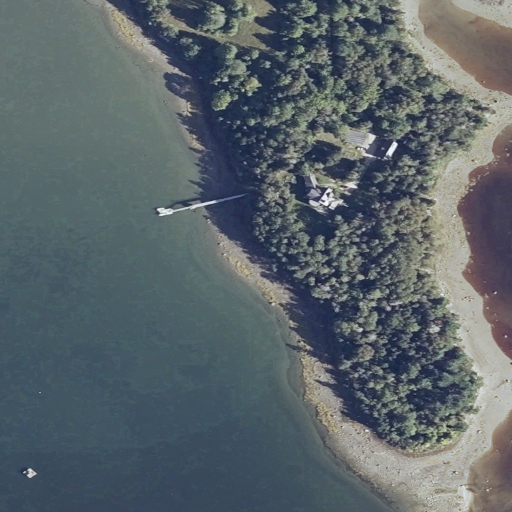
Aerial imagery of cape in Maine named Means Point containing open water, evergreen forest, mixed forest, herbaceous wetlands, barren land, grassland, low intensity development, and medium intensity development